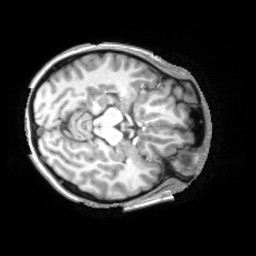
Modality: T1w
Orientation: axial
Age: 33
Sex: male
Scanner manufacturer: siemens
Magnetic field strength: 3 T
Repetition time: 2.2 s
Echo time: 0.00157 s